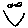
Label: smiley face